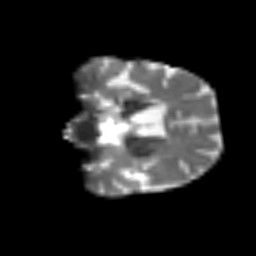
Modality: T2w
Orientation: coronal
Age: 75
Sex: female
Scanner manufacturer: siemens
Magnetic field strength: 3 T
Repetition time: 3.2 s
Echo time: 0.081 s